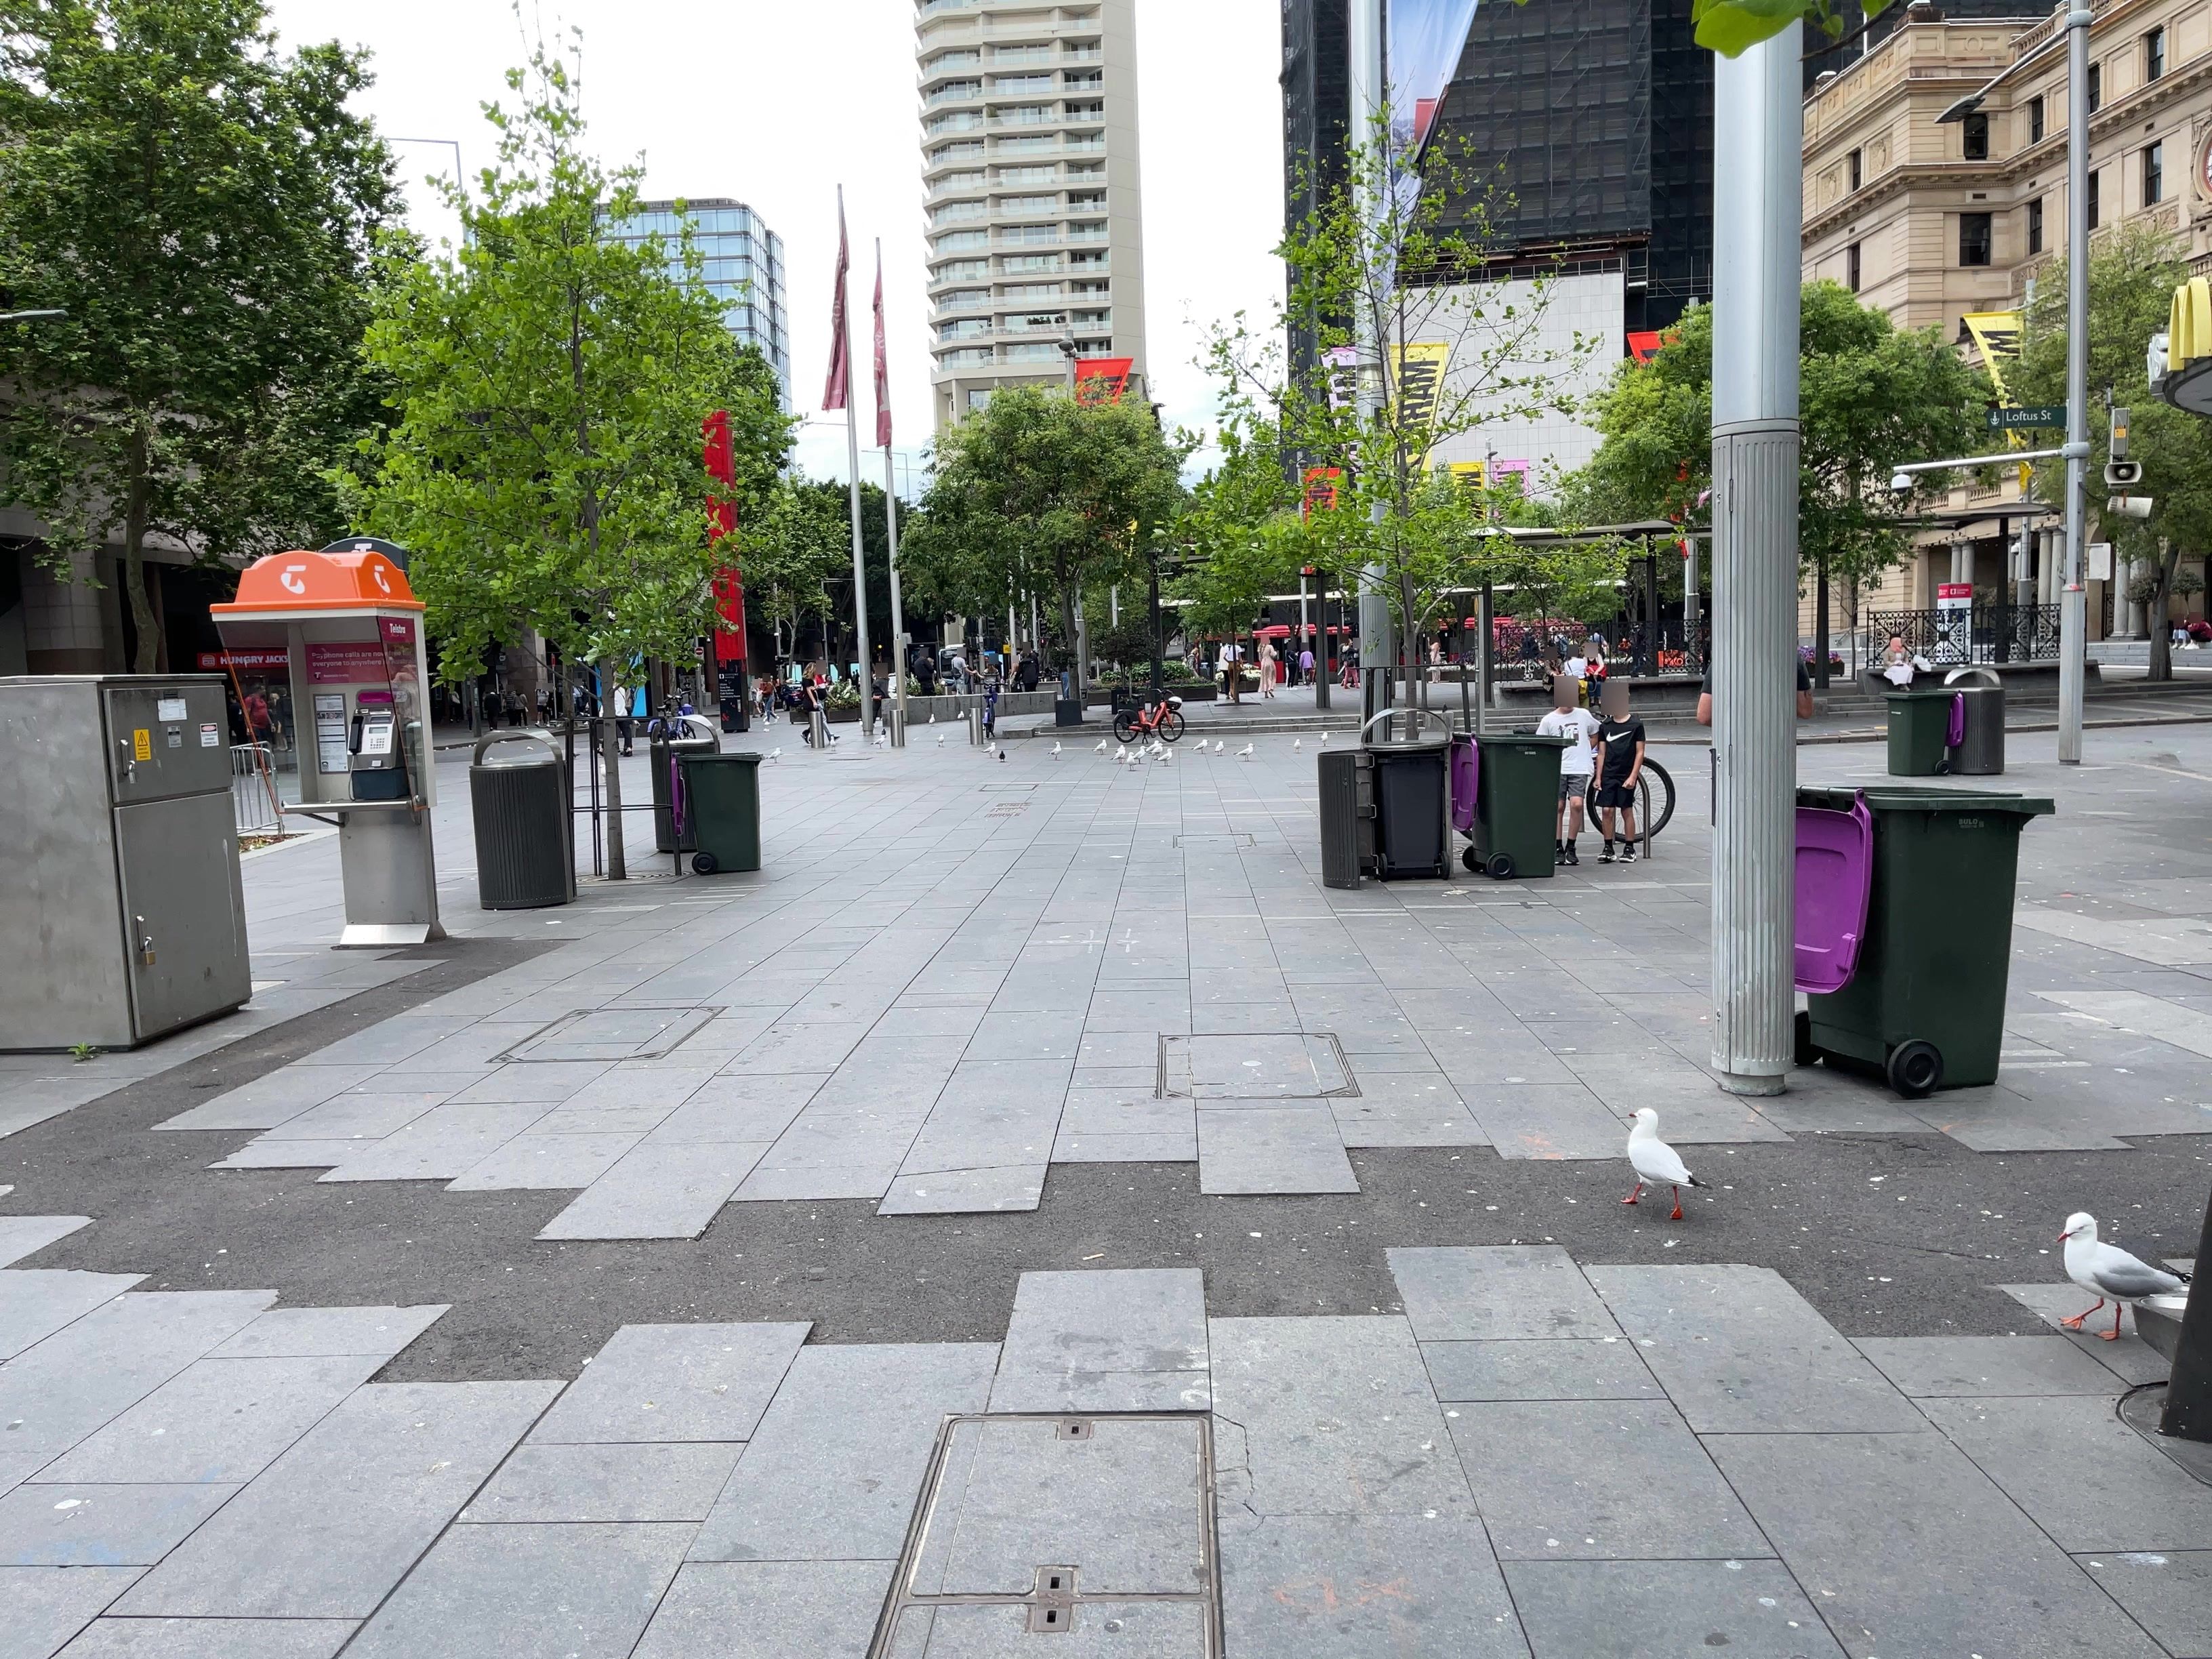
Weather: clear
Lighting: day
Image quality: good
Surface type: walking surface
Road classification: pedestrian
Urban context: urban centre
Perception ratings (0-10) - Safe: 4.15, Lively: 7.65, Beautiful: 5.06, Boring: 1.67, Depressing: 7.99, Wealthy: 7.22